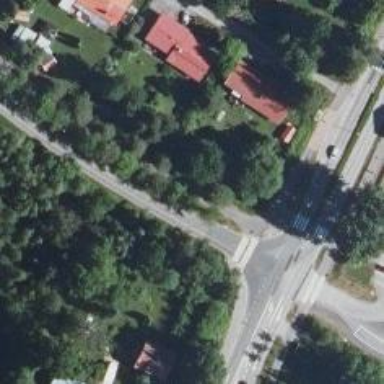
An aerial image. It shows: Cycleway.